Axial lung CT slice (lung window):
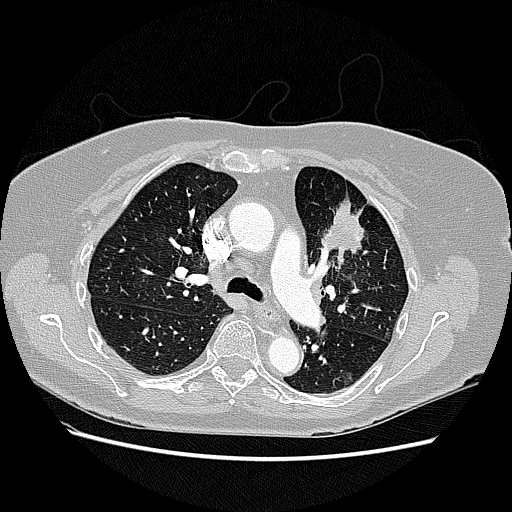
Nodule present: yes
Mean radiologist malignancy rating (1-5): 3.333